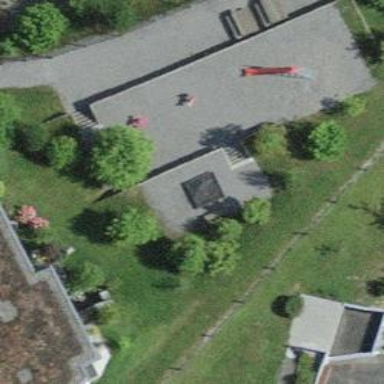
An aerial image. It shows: Playground area for leisure activities on the land.